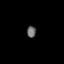
Tissue: lung
Cell type: Smooth muscle cells
Senescence score: 0.6334
Nuclear area (px): 101
Mean DAPI intensity: 106.059